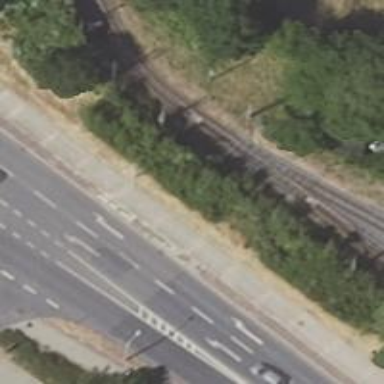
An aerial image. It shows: Railway switch with the turnout on the left side.